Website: apple
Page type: billing-address
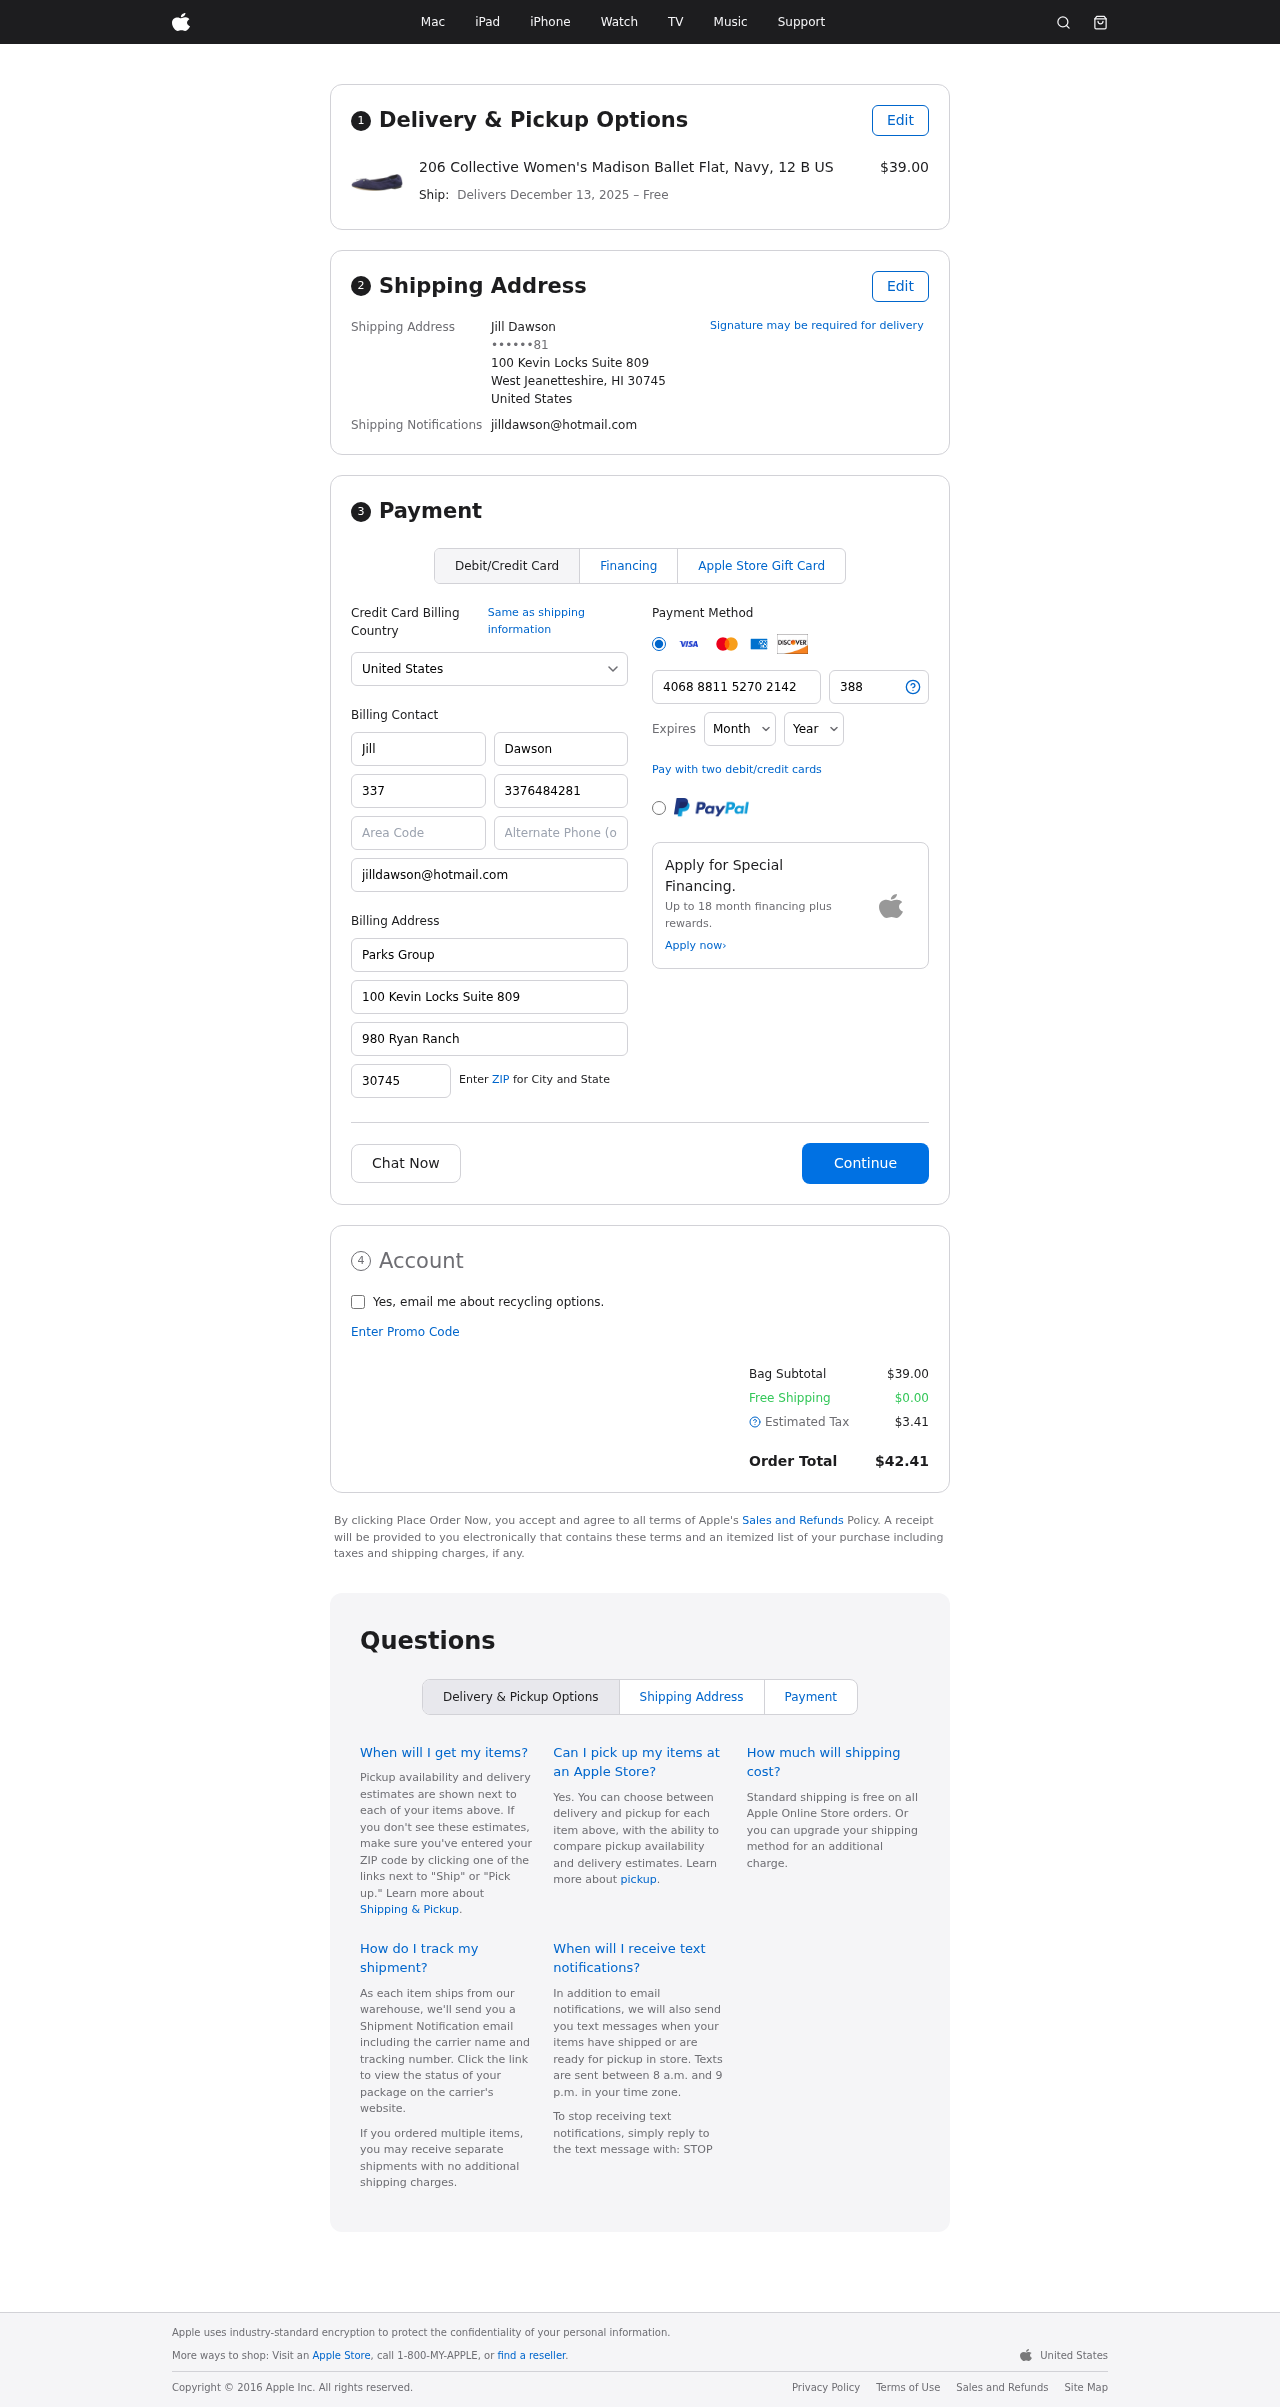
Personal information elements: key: PII_CARD_CVV
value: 388
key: PII_CARD_EXPIRY_MONTH
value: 05
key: PII_CARD_EXPIRY_YEAR
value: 29
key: PII_CARD_NUMBER
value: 4068 8811 5270 2142
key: PII_CITY_STATE_ZIP
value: West Jeanetteshire, HI 30745
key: PII_COUNTRY
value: United States
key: PII_EMAIL
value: jilldawson@hotmail.com
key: PII_FULLNAME
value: Jill Dawson
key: PII_STREET
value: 100 Kevin Locks Suite 809
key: PII_PHONE_MASKED
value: ••••••81
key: PII_BILLING_FIRSTNAME
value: Jill
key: PII_BILLING_LASTNAME
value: Dawson
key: PII_BILLING_PHONE_AREA
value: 337
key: PII_BILLING_PHONE
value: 3376484281
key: PII_BILLING_EMAIL
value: jilldawson@hotmail.com
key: PII_BILLING_COMPANY
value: Parks Group
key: PII_BILLING_STREET
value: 100 Kevin Locks Suite 809
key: PII_BILLING_STREET2
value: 980 Ryan Ranch
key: PII_BILLING_POSTCODE
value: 30745
Product elements: key: PRODUCT1_NAME
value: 206 Collective Women's Madison Ballet Flat, Navy, 12 B US
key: PRODUCT1_PRICE
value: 39
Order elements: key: ORDER_DELIVERY_DATE
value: December 13, 2025
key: ORDER_SUBTOTAL
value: $39.00
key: ORDER_SHIPPING_COST
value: $0.00
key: ORDER_TAX
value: $3.41
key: ORDER_TOTAL
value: $42.41